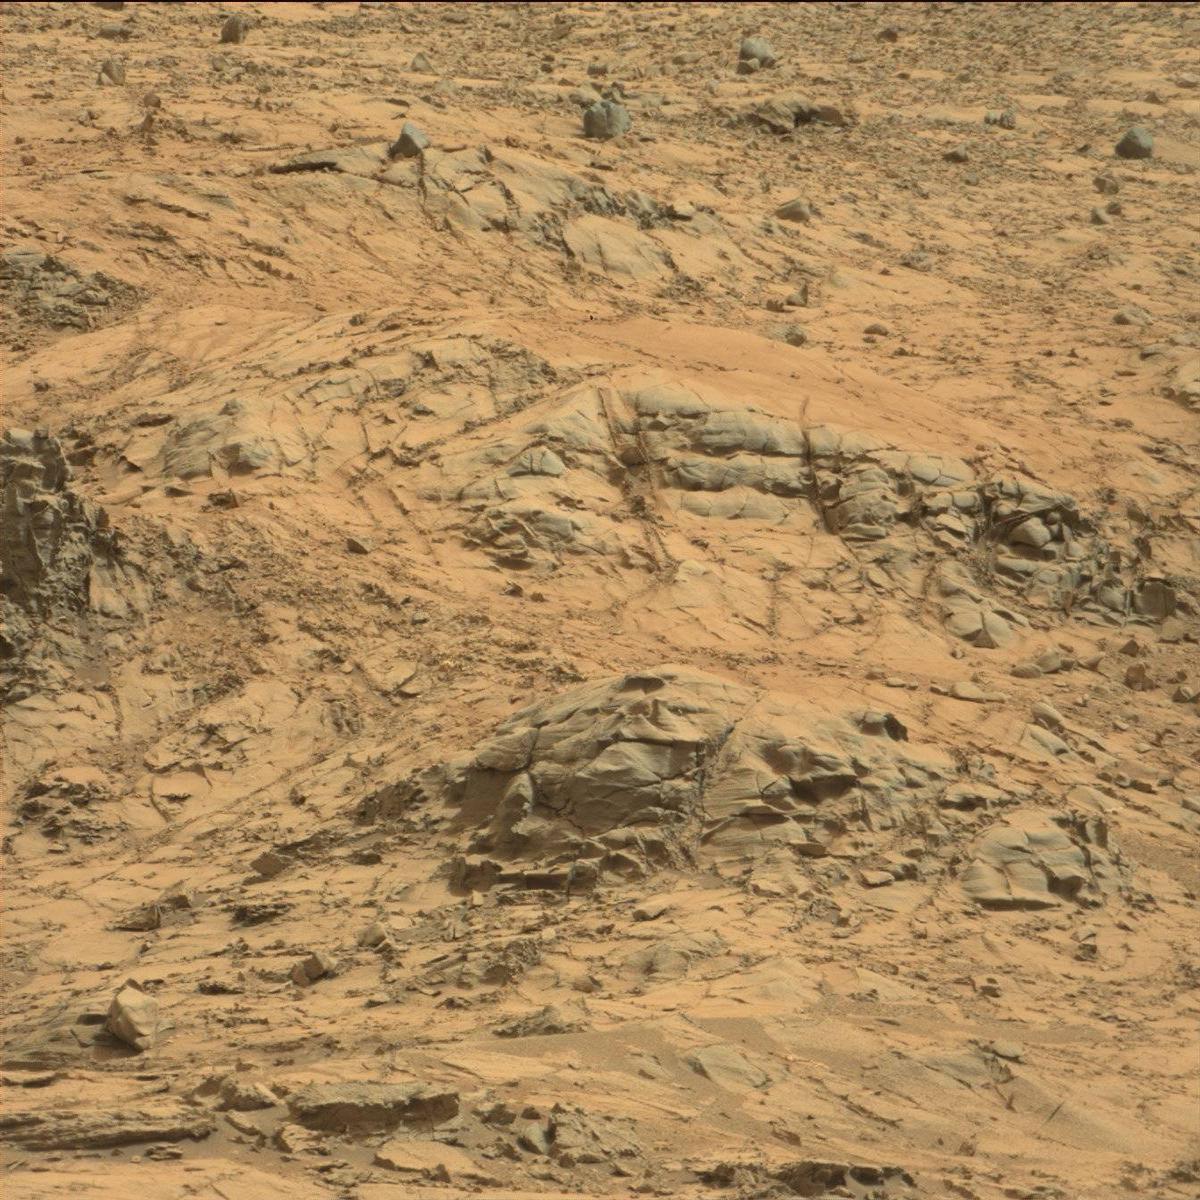
Terrain classes present: Bedrock, Sand / Soil